Field crop: maize
Growth stage: 1
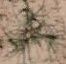
Species: salsola